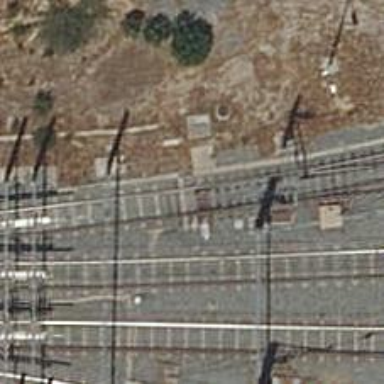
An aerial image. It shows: Railway switch.